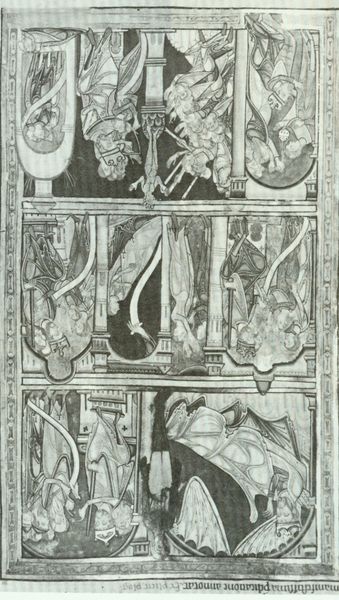
Titel: Die Lambeth Bibel
Standort: Herstellungsort: Canterbury, St. Augustines (EU - GB)
Institution: London, Lambeth Palace Library
Schlagwörter: himmel, weiß, menschen, schwarz, szene, säule, säulen, zeichnung, bibel, historie, kirche, drei, kontrast, krone, rund, engel, relief, pilaster, könig, thron, bett, bögen, gewölbe, buch, druck, ritter, darstellung, buchdruck, jesus, mittelalter, heilige, abfolge, verkehrt, freske, buchmalerei, kopfstand, inkunabel, dreigeteilt